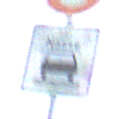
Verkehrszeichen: BeiNaesse
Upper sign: Geschwindigkeit90
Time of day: Midday
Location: Outdoor (Suburban)
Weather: Overcast
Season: NotSpecified
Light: Natural